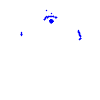
Particle: proton